Field crop: maize
Growth stage: 2
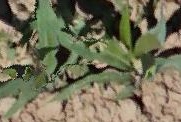
Species: maize